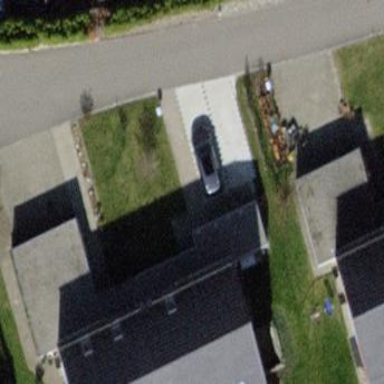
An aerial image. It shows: Semidetached house.